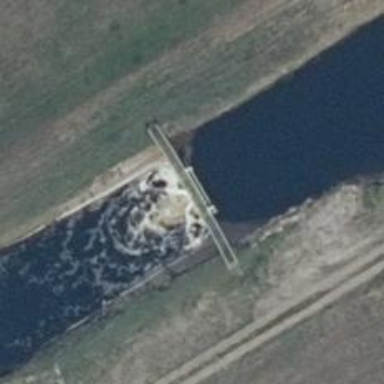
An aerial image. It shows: Weir in waterway.